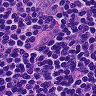
Metastatic tissue present: yes